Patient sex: M
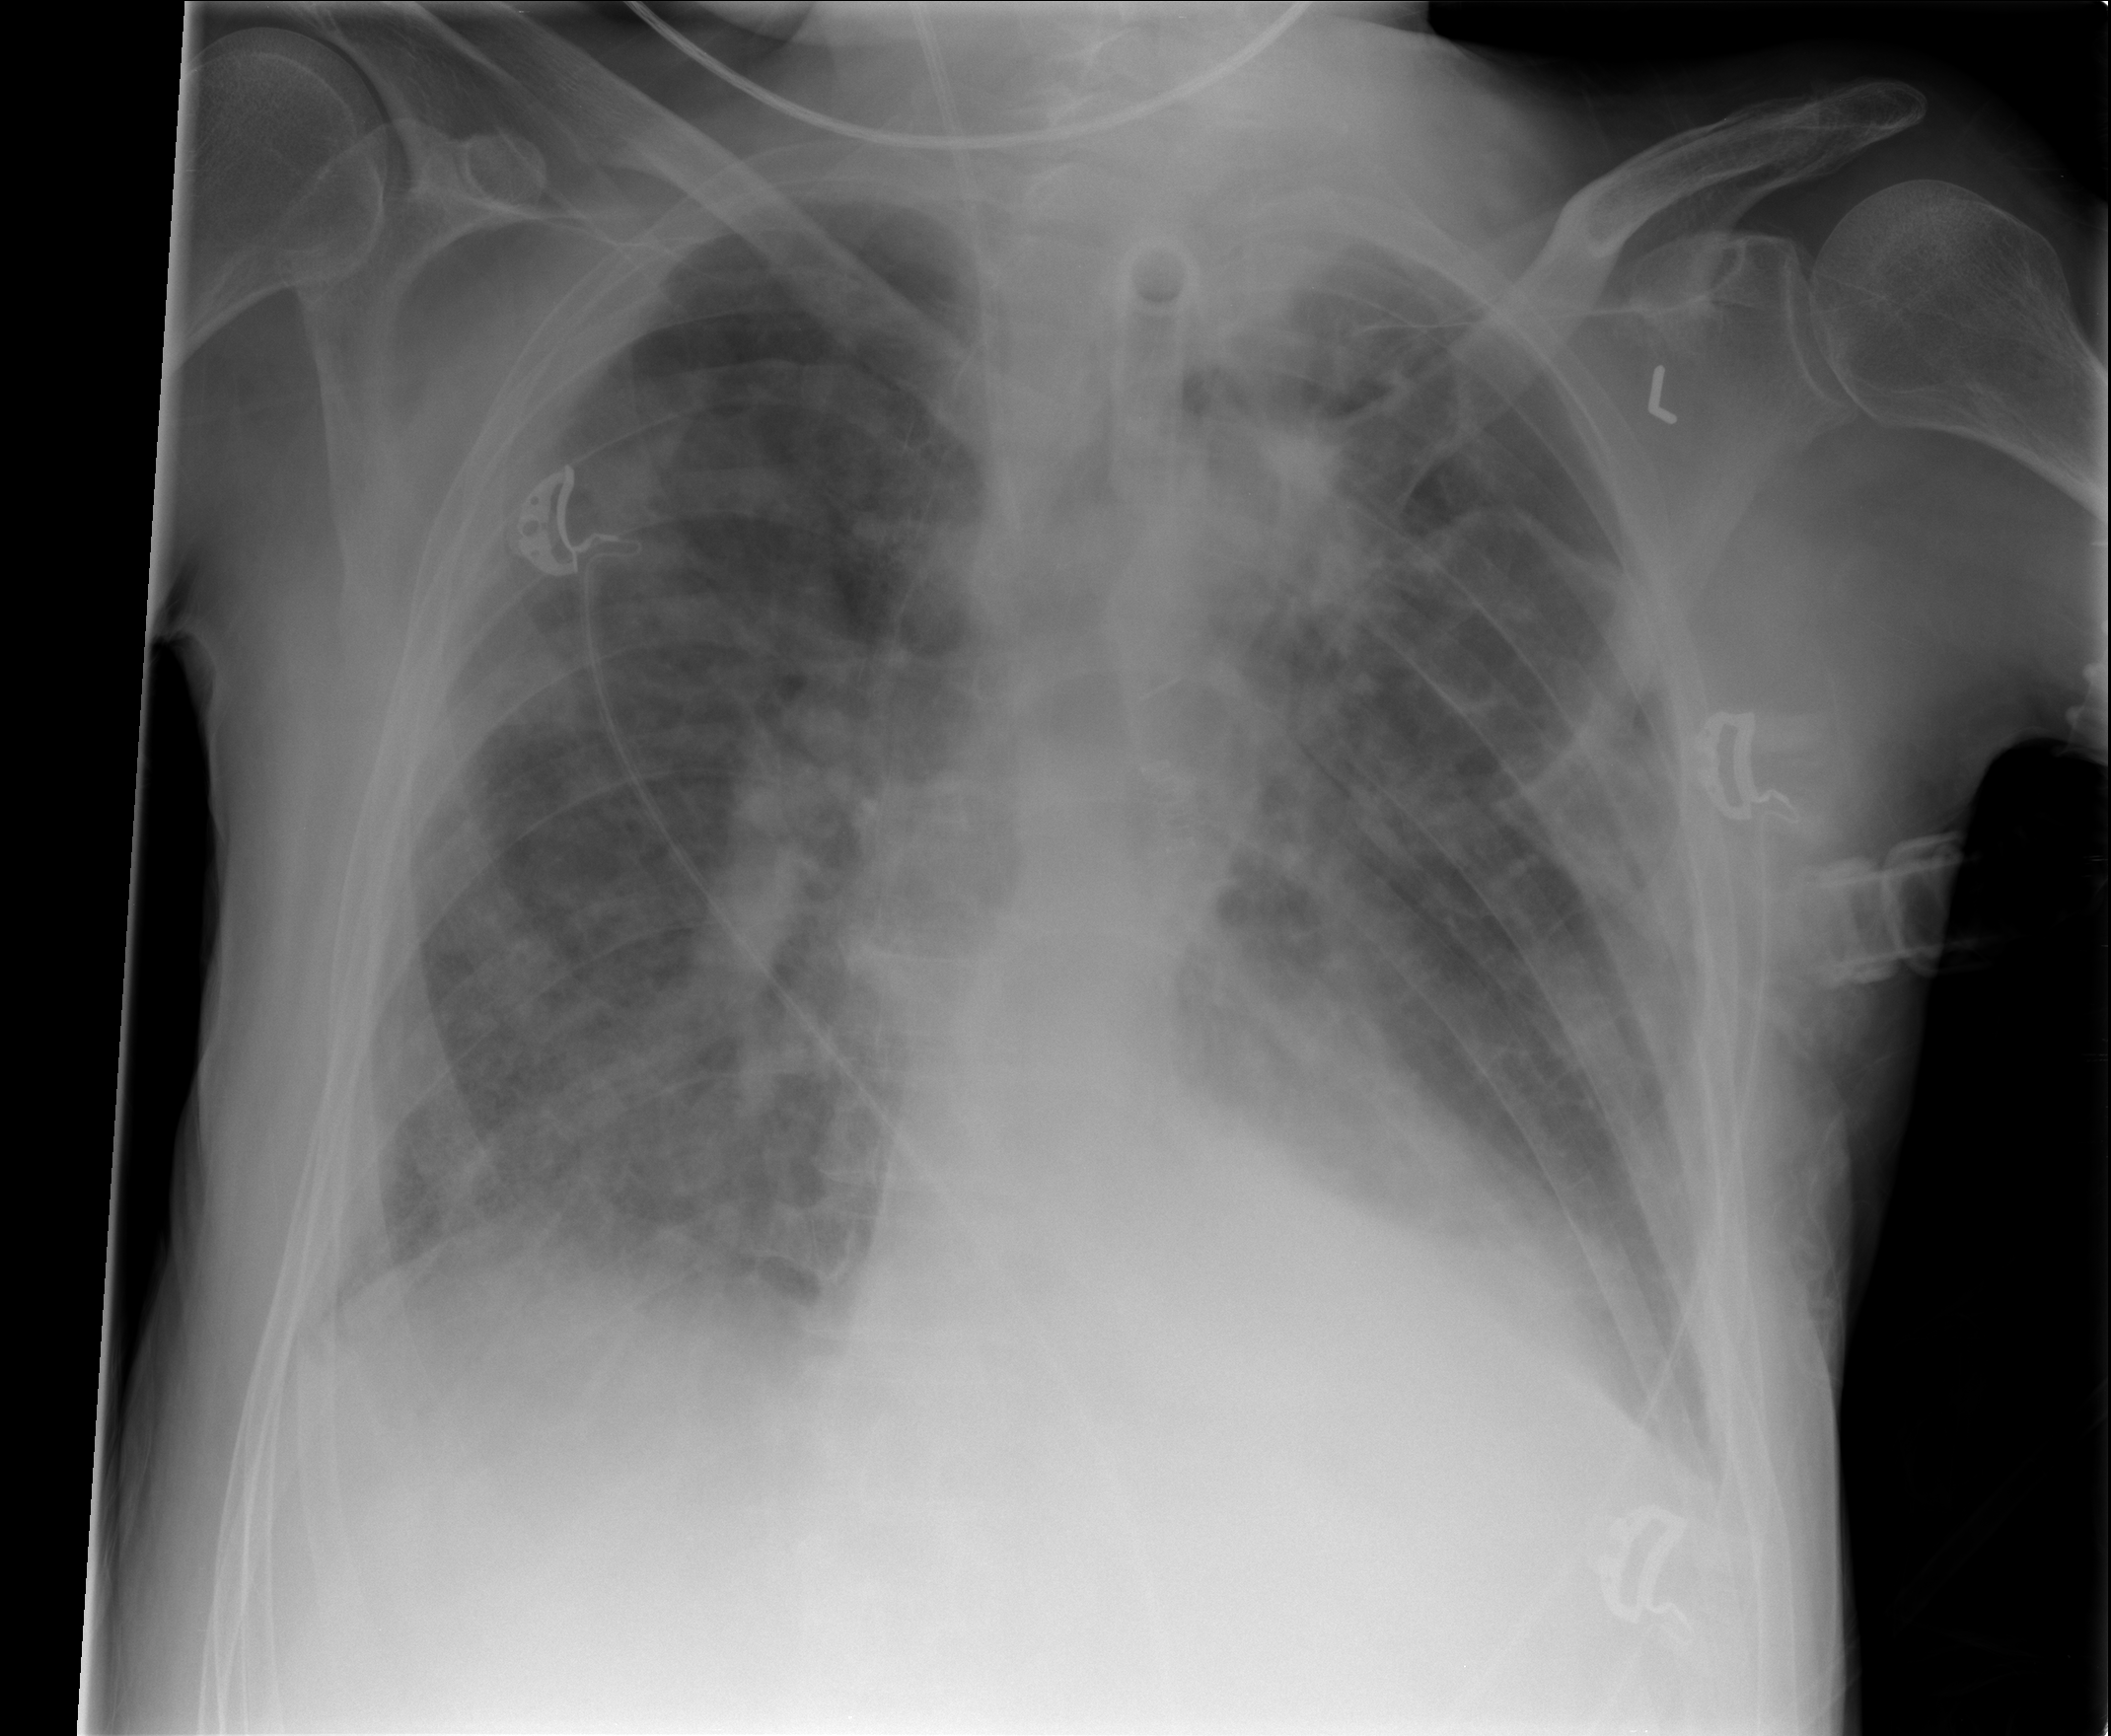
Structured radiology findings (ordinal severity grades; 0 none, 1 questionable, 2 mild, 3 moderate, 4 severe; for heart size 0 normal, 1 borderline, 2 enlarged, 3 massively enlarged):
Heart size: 0
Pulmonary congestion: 3
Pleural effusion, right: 2
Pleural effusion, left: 2
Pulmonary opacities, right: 3
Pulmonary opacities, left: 2
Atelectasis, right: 2
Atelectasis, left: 2